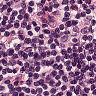
Metastatic tissue present: no